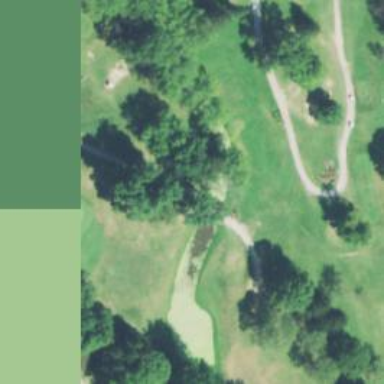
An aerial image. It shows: Path for both road and golf.